Field crop: maize
Growth stage: 2
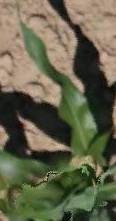
Species: maize